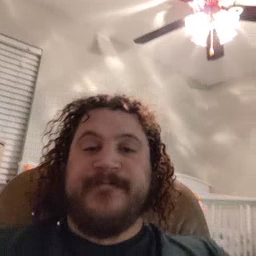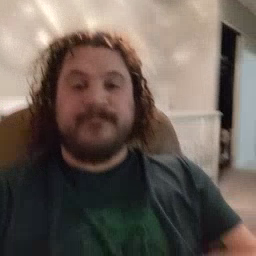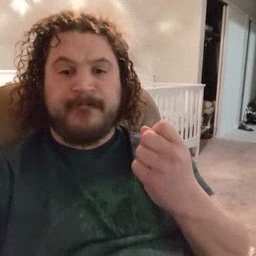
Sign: many